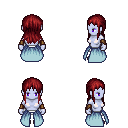
a pixel art fantasy rpg character, female body template, dark elf, purple skin, overskirt, white pants, brunette unkempt hairstyle, leather bracers, four views (front, back, left, right), 2x2 character sprite sheet, small pixel art, hard edges, no anti-aliasing